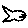
Label: fish